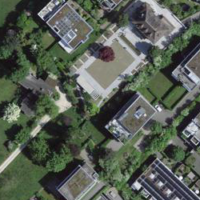
EUNIS habitat code: 54
Species observed at this site:
Oxalis corniculata
Senecio vulgaris